Interaction volume radius: 5 \u00c5
Interaction volume height: 30 \u00c5
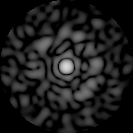
Disorder parameter: 0.841